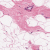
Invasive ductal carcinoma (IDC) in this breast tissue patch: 0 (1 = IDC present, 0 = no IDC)